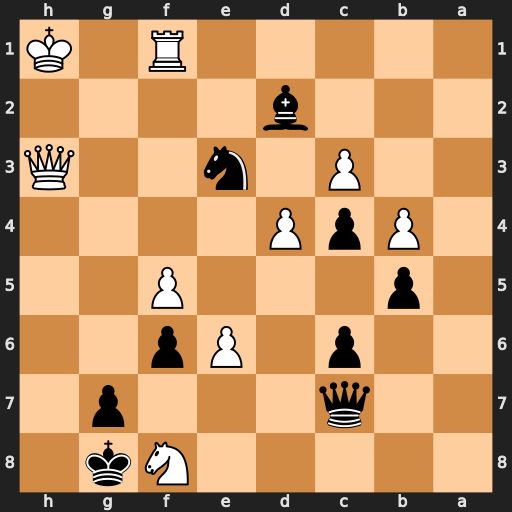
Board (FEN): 5Nk1/2q3p1/2p1Pp2/1p3P2/1PpP4/2P1n2Q/3b4/5R1K
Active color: b
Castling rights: -
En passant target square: -
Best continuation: Nxf1 Ng6 Qh2+ Qxh2 Nxh2 Kxh2 Bxc3 Ne7+ Kf8